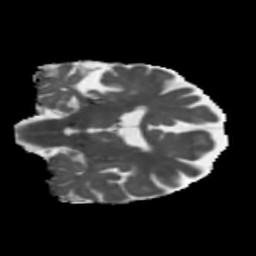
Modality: MD
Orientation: coronal
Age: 73
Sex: female
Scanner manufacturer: siemens
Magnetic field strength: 3 T
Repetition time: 5.47 s
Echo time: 0.0854 s